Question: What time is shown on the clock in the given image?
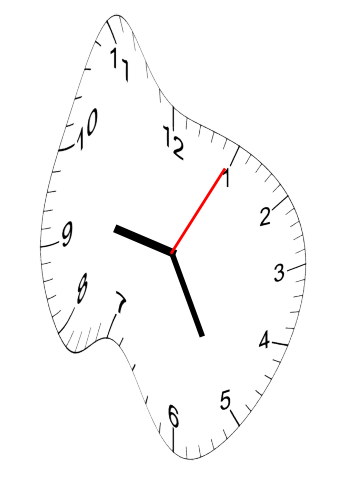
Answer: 09:25:05